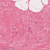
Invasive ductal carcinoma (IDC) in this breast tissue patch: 0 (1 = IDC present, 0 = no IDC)